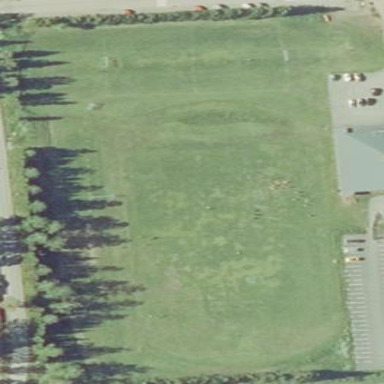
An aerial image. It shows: Soccer pitch designated for leisure and sports activities.